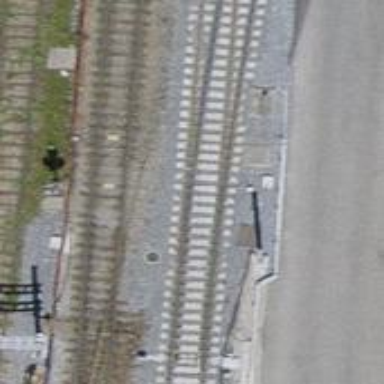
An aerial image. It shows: Railway switch.